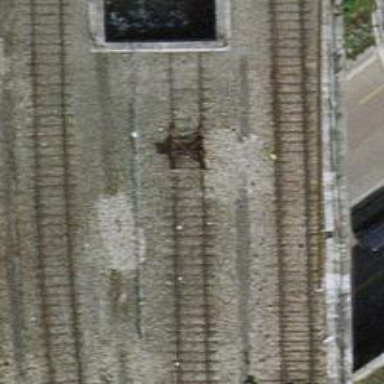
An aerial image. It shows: Railway buffer stop.